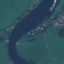
Land use / land cover: River